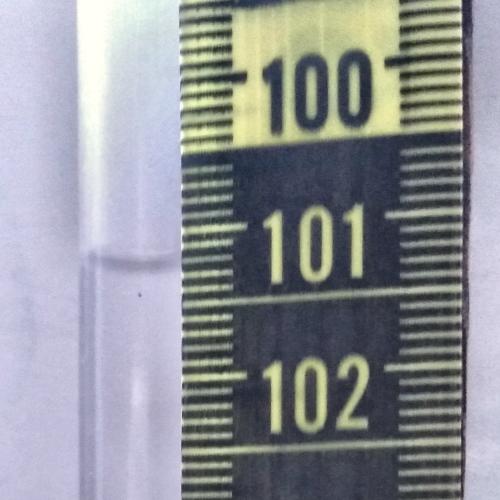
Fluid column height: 101.2 cm